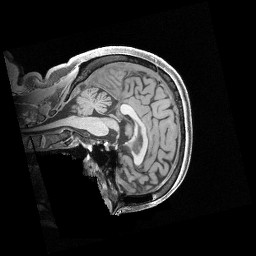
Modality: T1w
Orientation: sagittal
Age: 68
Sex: female
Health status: healthy
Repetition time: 2.4 s
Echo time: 0.00222 s